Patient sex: M
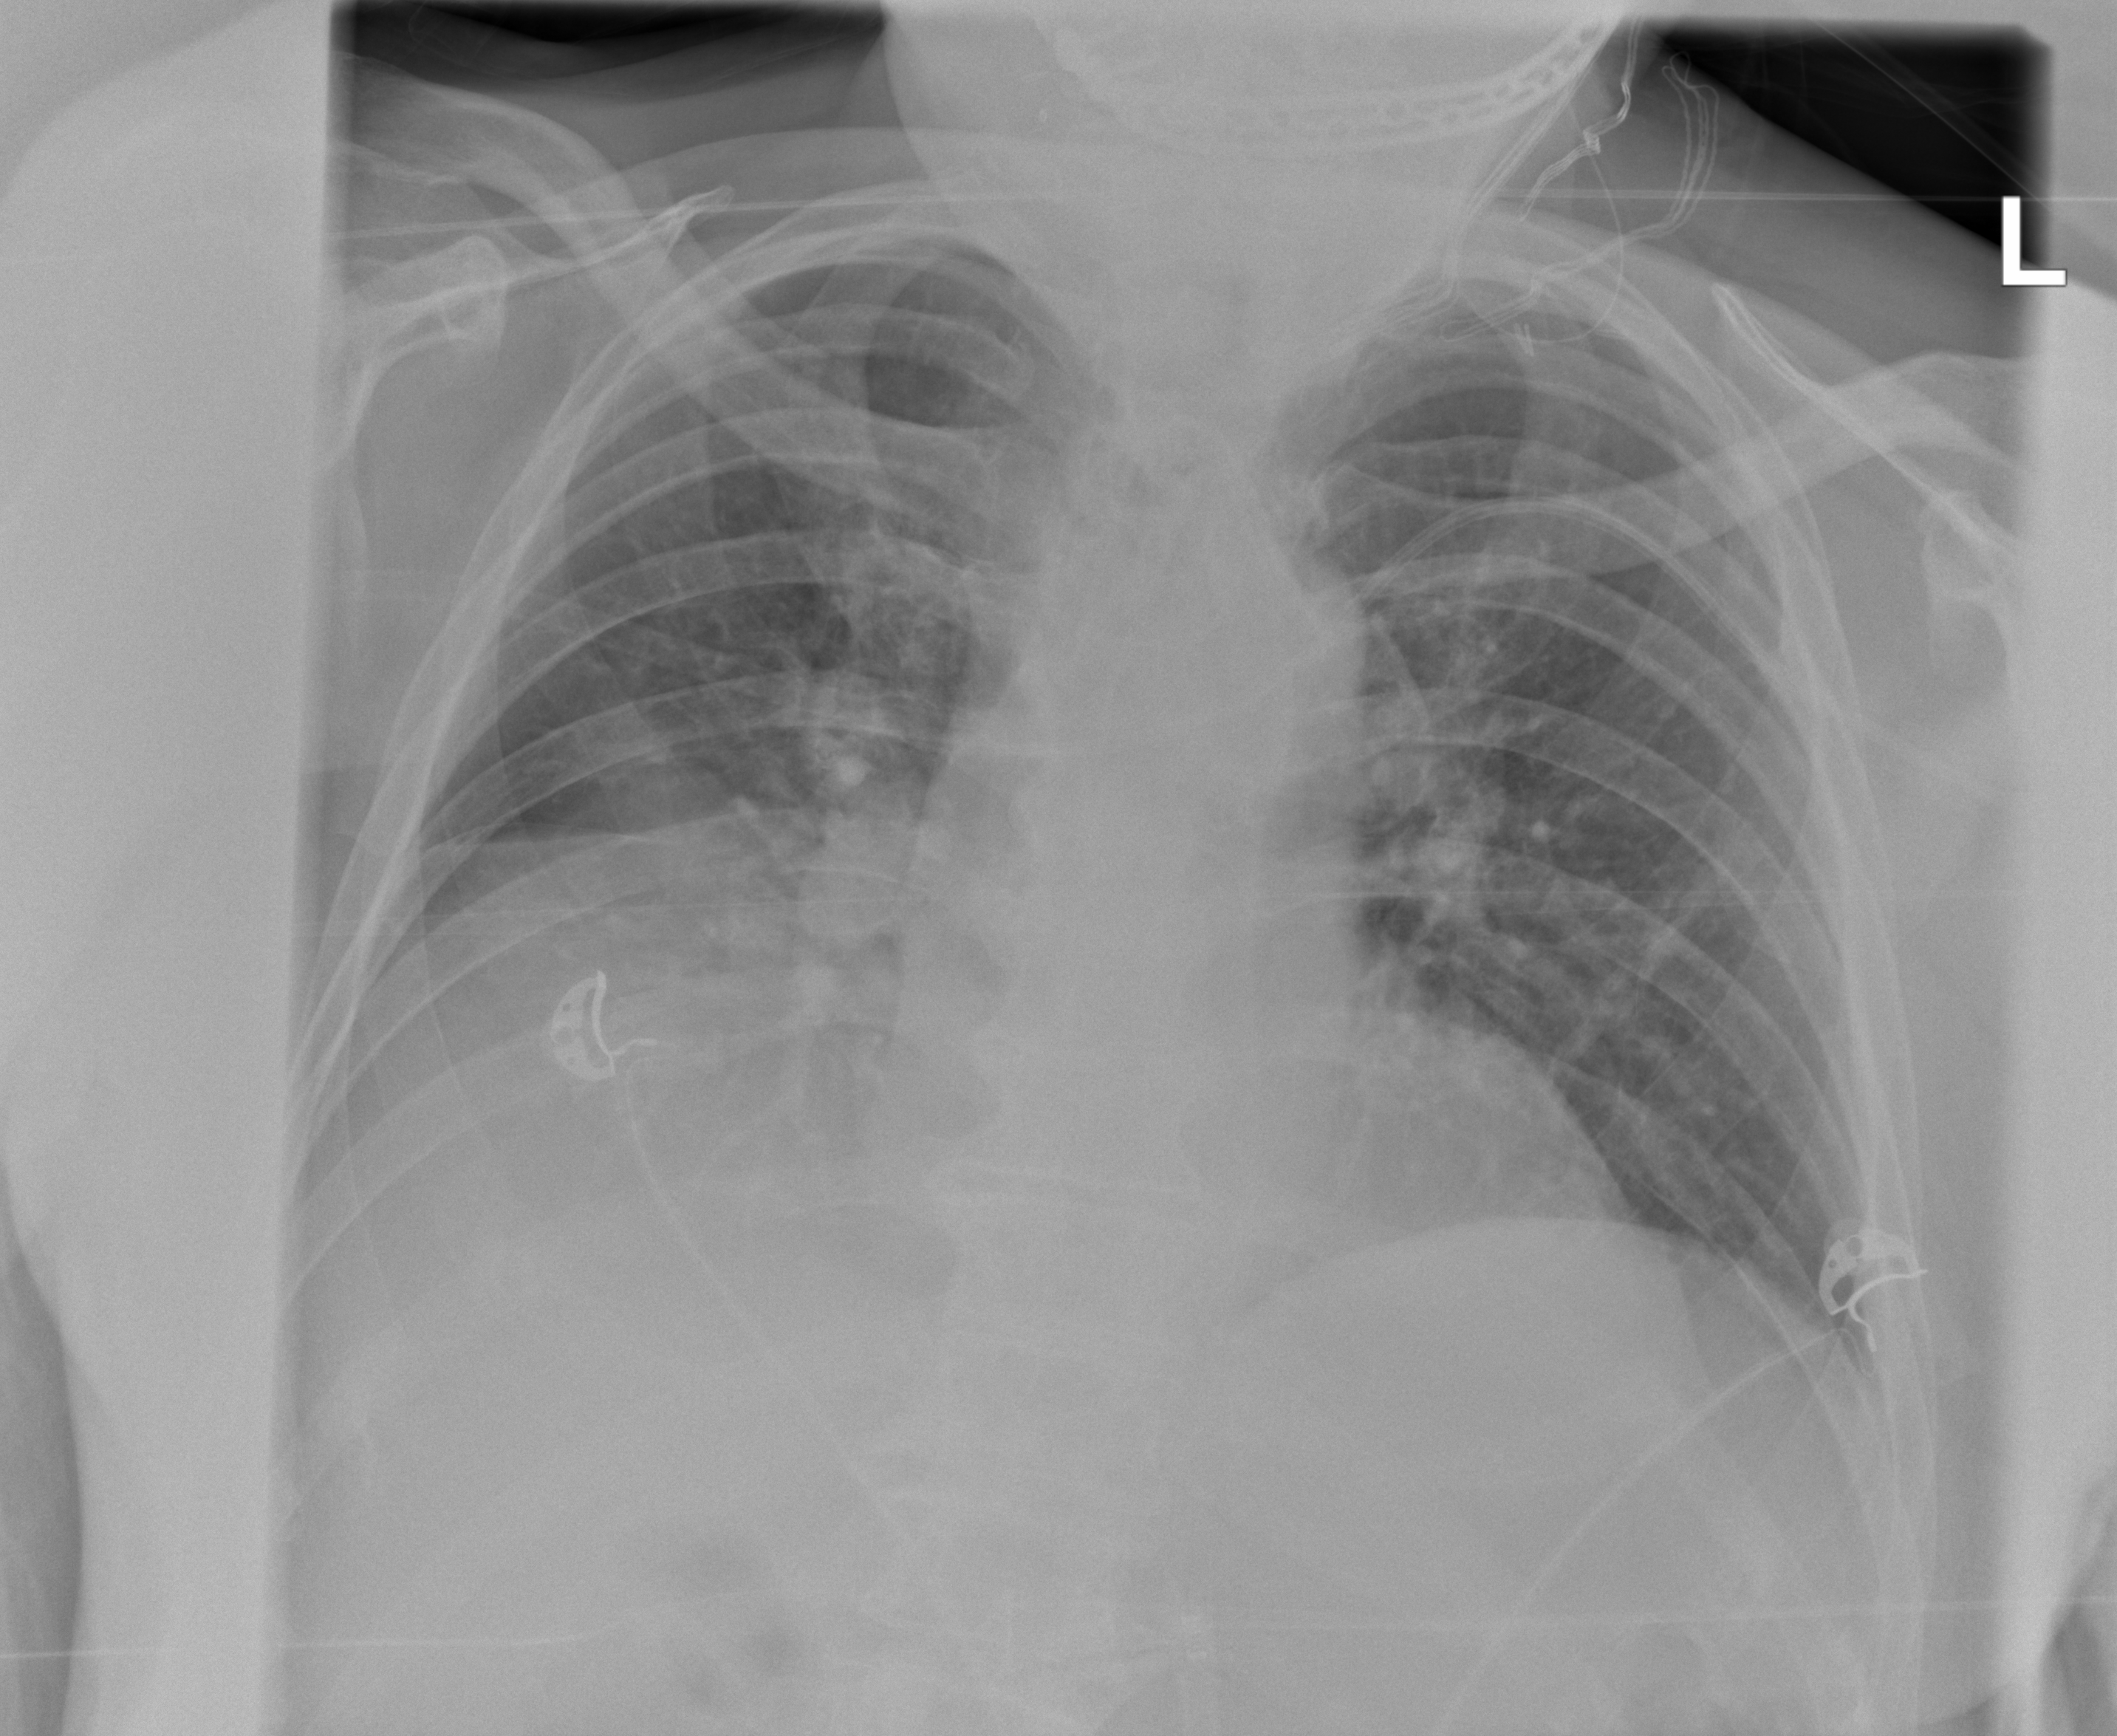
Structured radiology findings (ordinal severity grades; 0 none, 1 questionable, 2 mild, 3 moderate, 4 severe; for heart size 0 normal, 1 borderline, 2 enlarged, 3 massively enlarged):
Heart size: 0
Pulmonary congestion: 0
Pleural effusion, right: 2
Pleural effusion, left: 0
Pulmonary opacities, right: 0
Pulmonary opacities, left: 0
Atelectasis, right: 2
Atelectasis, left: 0